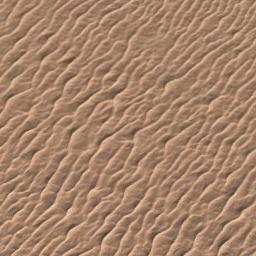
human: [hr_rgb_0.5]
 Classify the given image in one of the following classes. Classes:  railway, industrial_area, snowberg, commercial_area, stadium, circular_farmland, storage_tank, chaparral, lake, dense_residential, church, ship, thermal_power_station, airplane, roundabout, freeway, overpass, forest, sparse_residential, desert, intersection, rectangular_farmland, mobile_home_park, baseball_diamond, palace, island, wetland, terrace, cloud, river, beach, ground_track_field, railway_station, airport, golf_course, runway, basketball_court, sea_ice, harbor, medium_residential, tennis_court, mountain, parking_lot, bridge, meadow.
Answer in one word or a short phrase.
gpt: desert